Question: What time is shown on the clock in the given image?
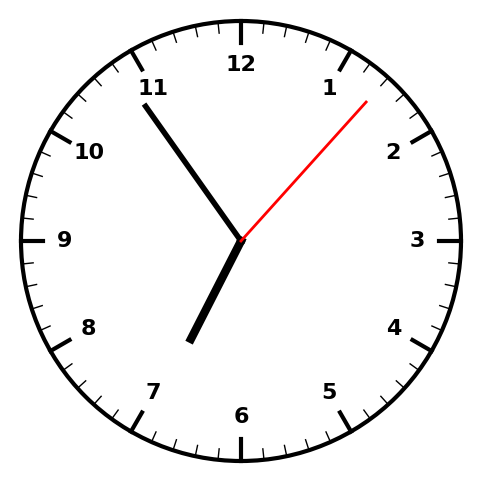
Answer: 06:54:07